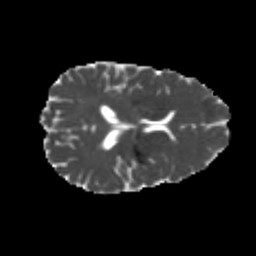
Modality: MD
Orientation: axial
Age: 25
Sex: male
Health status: healthy
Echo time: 0.074 s